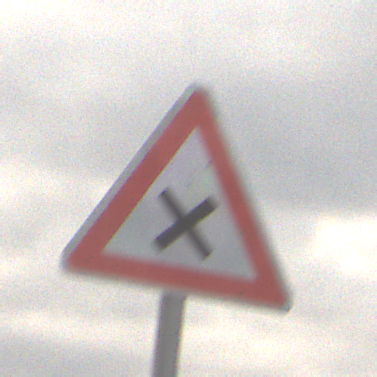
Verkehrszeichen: KreuzungOderEinmuendung
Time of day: MorningAfternoon
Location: Outdoor (Nature)
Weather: Overcast
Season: NotSpecified
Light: Natural